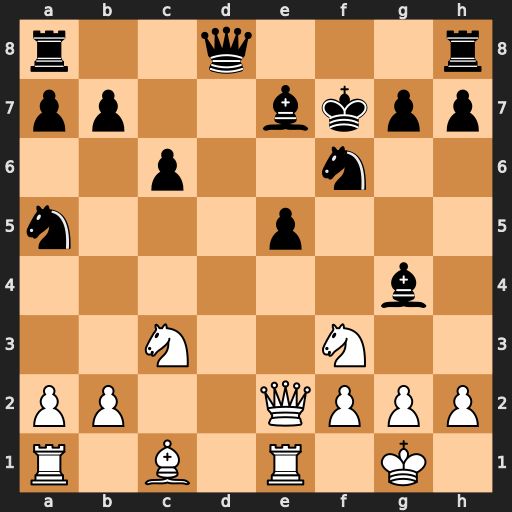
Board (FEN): r2q3r/pp2bkpp/2p2n2/n3p3/6b1/2N2N2/PP2QPPP/R1B1R1K1
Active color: w
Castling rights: -
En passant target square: -
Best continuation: Nxe5+ Kg8 Nxg4